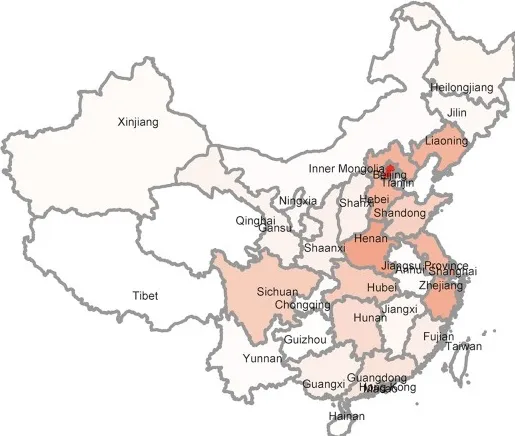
Regional distribution of reported cases. The top seven provinces on the number of reported cases were ordinally Beijing, Shanghai, Henan, Zhejiang, Liaoning, Hebei, and Jiangsu. There was no paper or case reported in Tibet, Taiwan, Hong Kong, and Macao.
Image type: radiology (ultrasound)